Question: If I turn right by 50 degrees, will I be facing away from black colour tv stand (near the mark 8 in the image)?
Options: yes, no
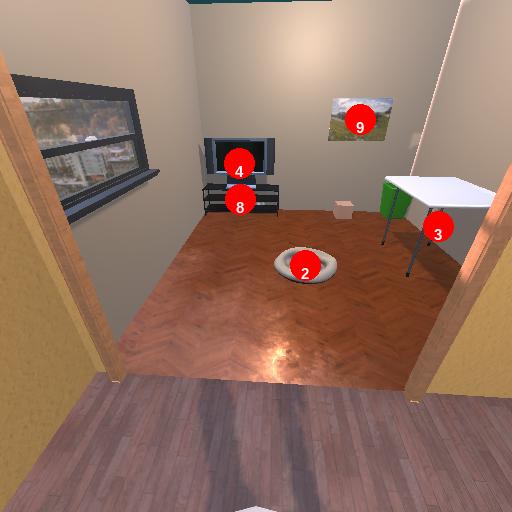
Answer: yes